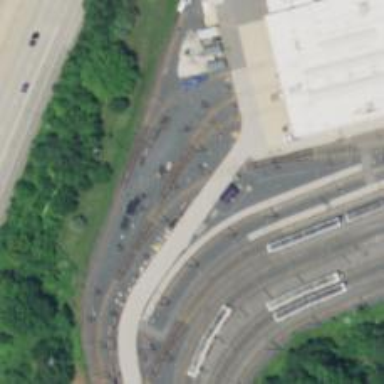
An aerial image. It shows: Light rail yard with electrified contact lines.